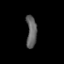
Tissue: skin
Cell type: Epithelial cells
Senescence score: 0.2613
Nuclear area (px): 318
Mean DAPI intensity: 98.302